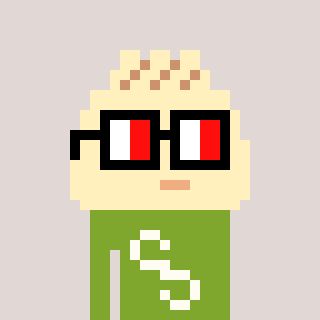
a pixel art character with square glasses with black frames and red eyes, a porkbao-shaped head and a slimegreen-colored body on a warm background